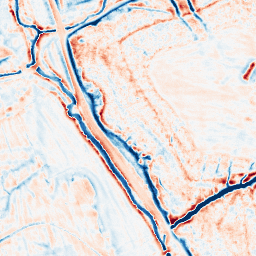
Category: edge_preserving
Decomposition family: bilateral
Decomposition parameters: d: 15
sigma_color: 25
sigma_space: 150
Upsampling method: quintic
Upsampling parameters: scale: 2
Upsampling scale: 2